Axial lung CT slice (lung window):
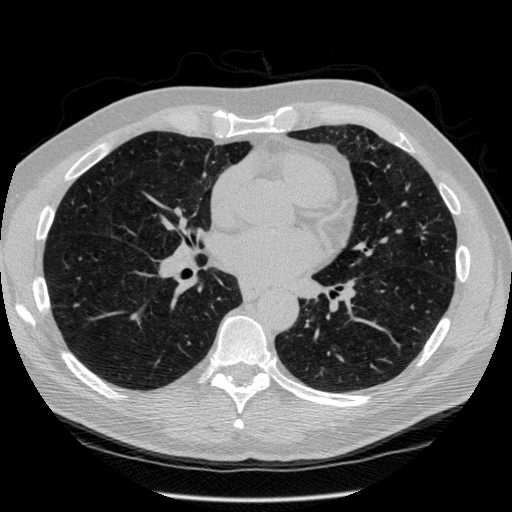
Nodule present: no